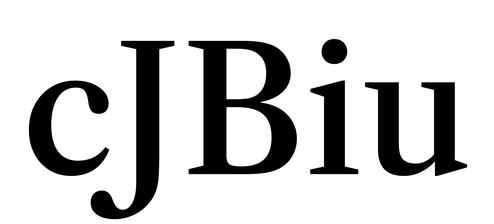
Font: LibreCaslonText_Medium